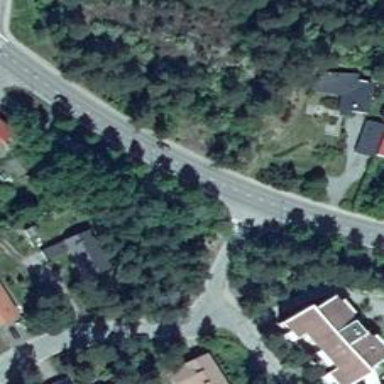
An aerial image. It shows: Marked road crossing.